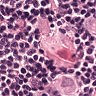
Metastatic tissue present: yes